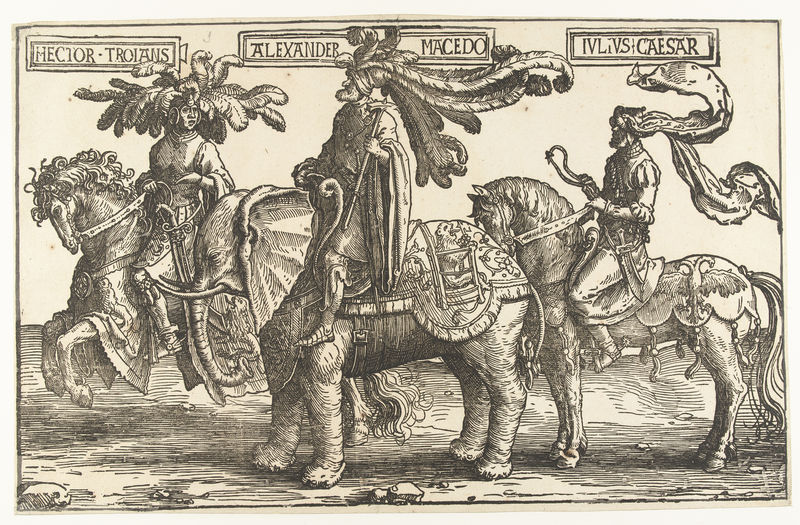
Titel: De helden Hector van Troje, Alexander de Grote en Julius Caesar
Künstler: Lucas van Leyden
Standort: Amsterdam
Institution: Rijksmuseum
Schlagwörter: gravure, cheval, allemagne, dürer, coiffes, alexandre, empereur, plumes, césar, parade, héros, éléphant, troie, hector, macédoine, bucéphale